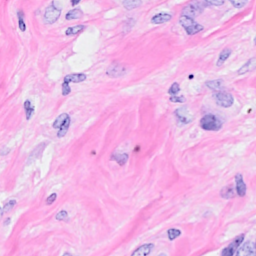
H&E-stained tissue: Breast